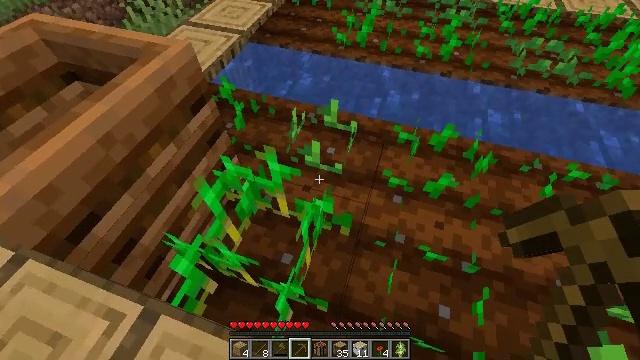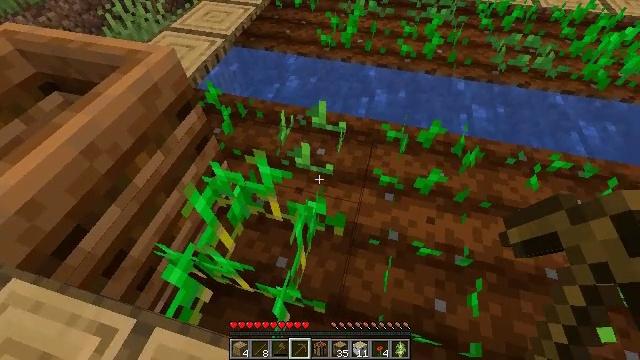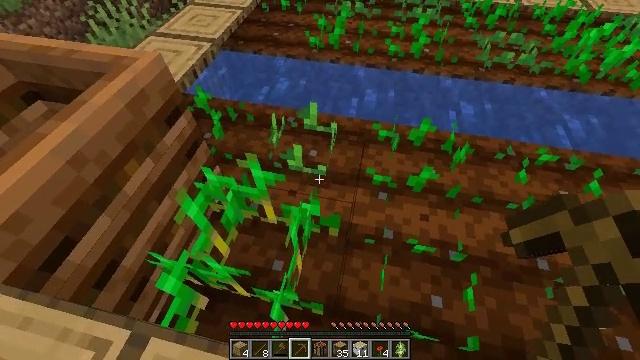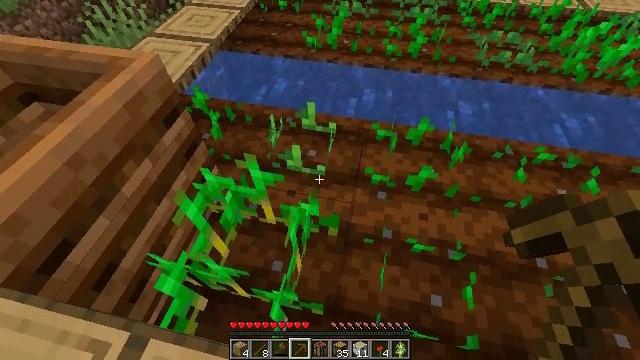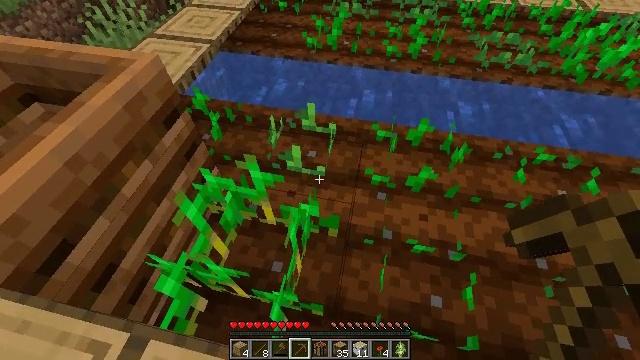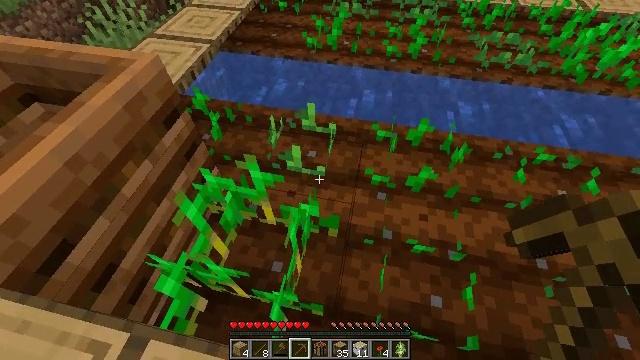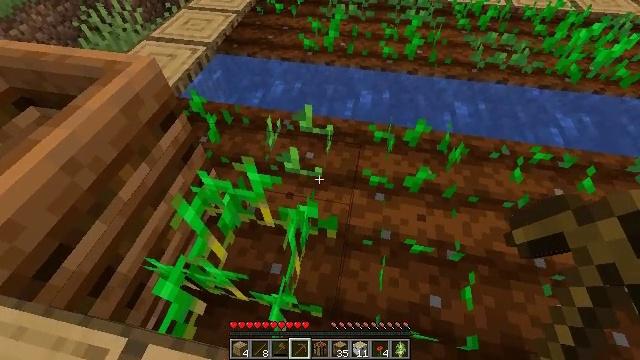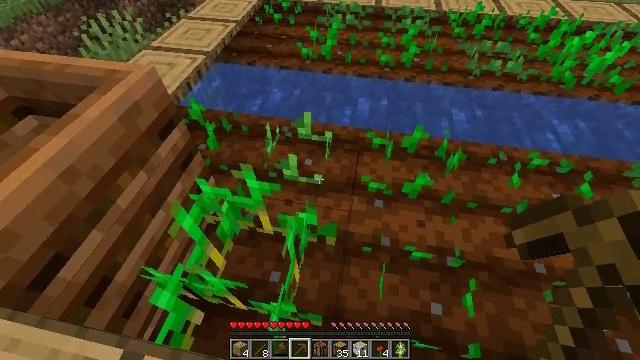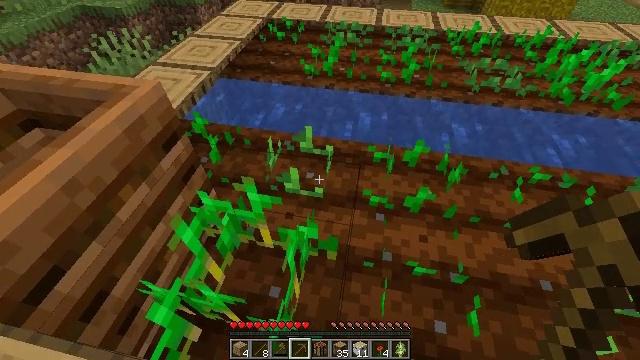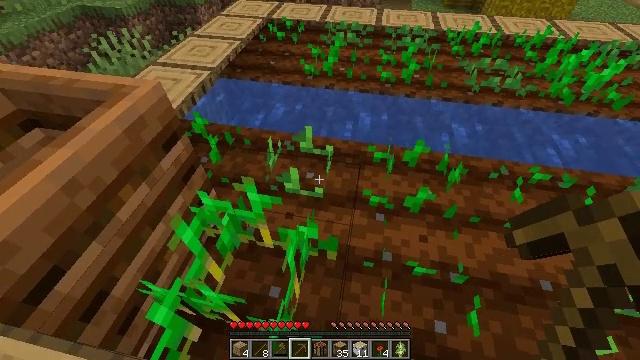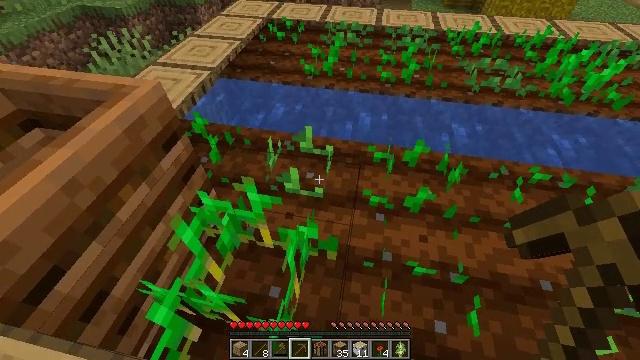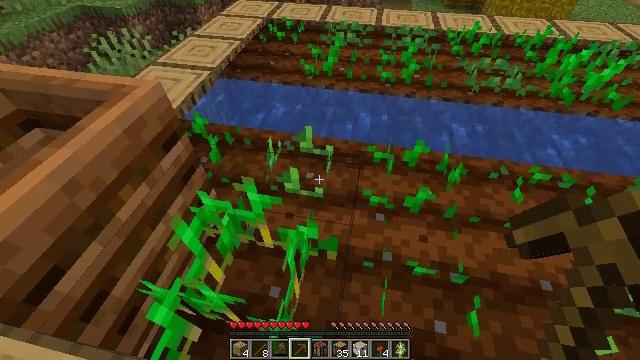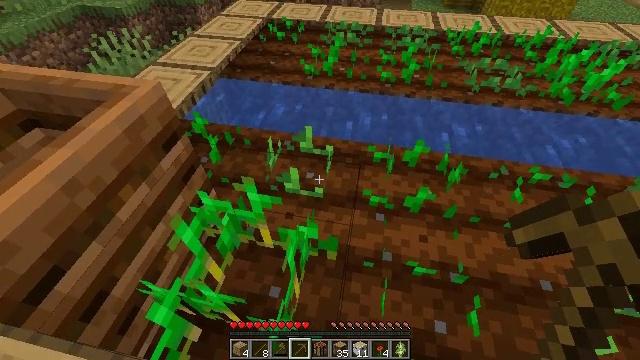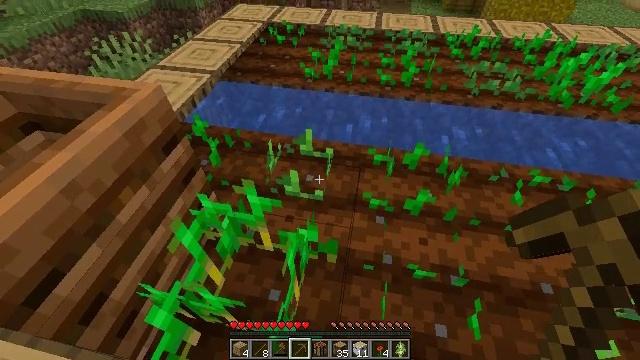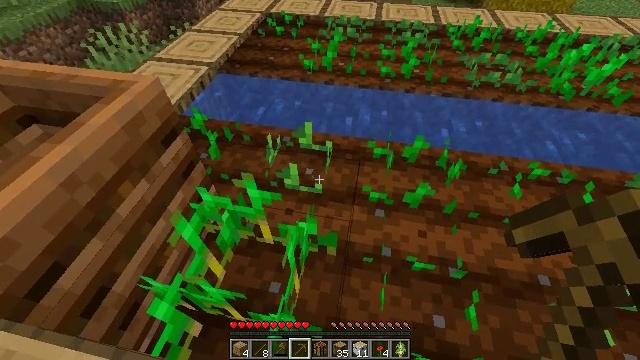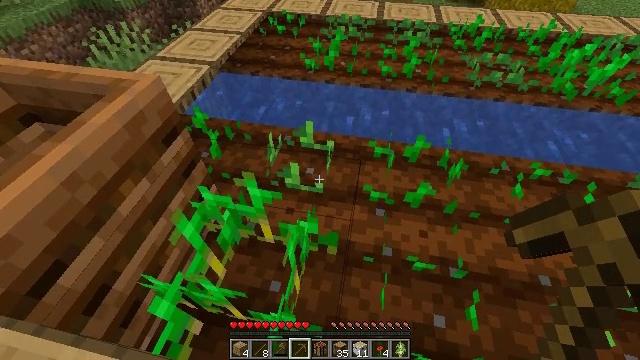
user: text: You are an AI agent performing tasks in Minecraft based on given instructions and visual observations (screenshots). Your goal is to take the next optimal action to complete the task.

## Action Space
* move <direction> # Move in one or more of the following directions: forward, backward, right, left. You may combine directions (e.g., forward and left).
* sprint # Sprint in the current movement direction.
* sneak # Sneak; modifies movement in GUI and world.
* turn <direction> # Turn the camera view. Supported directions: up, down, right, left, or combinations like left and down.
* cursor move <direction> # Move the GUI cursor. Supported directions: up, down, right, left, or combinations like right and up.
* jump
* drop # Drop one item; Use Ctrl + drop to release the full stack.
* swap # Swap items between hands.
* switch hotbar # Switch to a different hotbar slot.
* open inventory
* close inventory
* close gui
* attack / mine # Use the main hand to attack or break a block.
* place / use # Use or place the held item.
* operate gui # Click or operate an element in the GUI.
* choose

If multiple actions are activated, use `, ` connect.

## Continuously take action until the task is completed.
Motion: motion action
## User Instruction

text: Break the mature wheat plants.
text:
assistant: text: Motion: turn right
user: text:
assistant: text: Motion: turn right
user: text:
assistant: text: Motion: no_op
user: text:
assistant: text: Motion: no_op
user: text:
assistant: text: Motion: no_op
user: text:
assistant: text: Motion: no_op
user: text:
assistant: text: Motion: turn up
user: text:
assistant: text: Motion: turn up
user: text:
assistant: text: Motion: no_op
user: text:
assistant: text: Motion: no_op
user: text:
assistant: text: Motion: no_op
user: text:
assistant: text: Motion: no_op
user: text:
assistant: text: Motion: no_op
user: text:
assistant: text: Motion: turn down
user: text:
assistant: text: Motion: no_op
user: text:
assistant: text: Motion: no_op
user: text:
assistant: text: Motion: no_op
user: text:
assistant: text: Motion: no_op
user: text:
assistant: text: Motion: no_op
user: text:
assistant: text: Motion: no_op
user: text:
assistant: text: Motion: turn left
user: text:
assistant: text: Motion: turn left and down
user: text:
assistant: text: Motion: turn left and down
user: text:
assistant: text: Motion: turn left and down
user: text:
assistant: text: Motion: turn left and down
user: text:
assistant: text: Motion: turn left and down
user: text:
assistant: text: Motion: turn left and down
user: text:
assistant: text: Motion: no_op
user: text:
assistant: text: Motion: attack / mine
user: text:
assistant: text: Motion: attack / mine